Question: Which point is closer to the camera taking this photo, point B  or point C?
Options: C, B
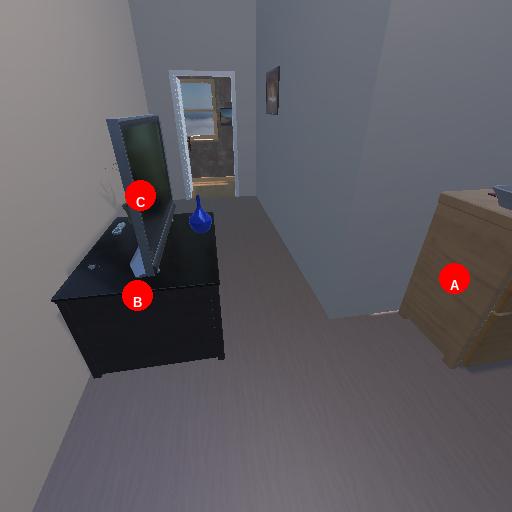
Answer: C